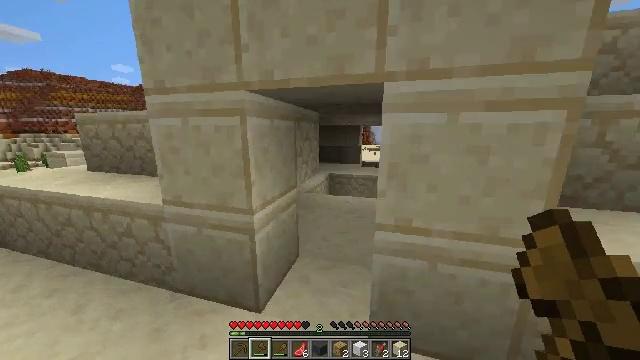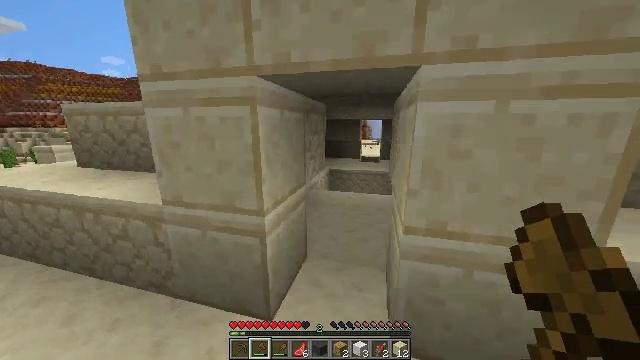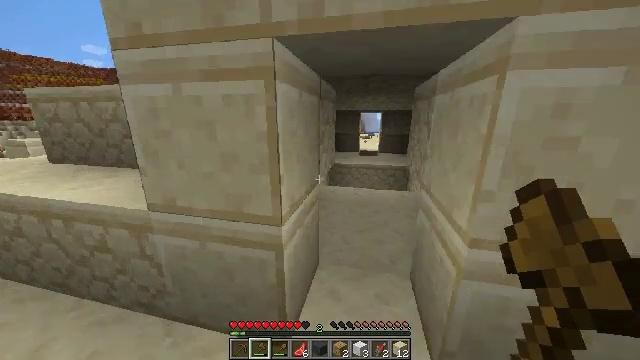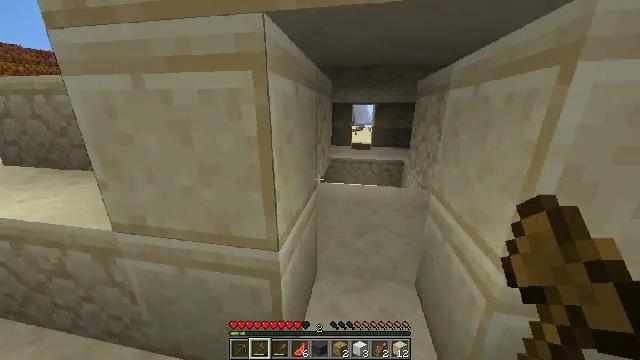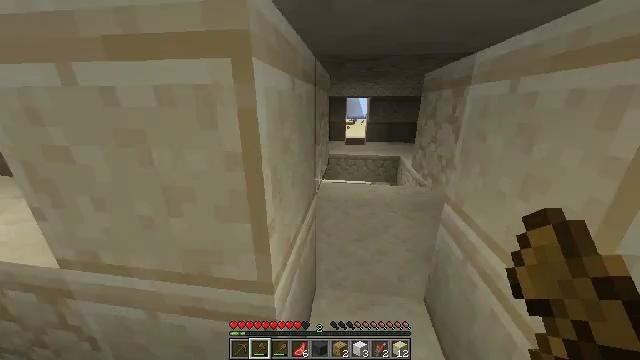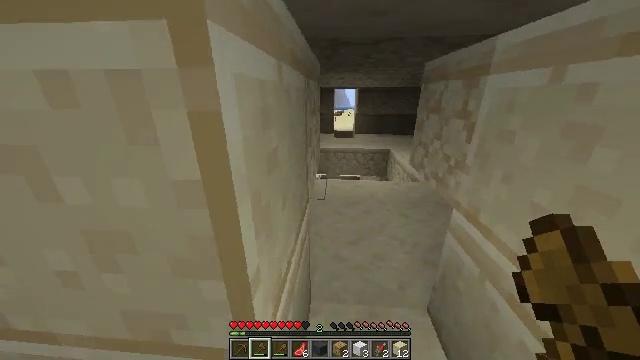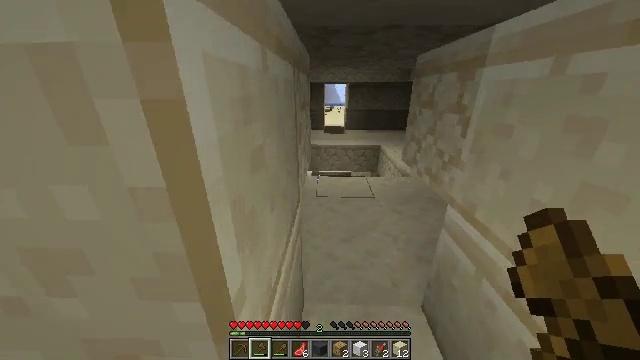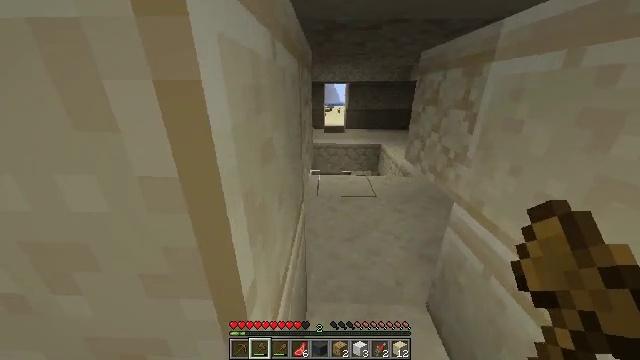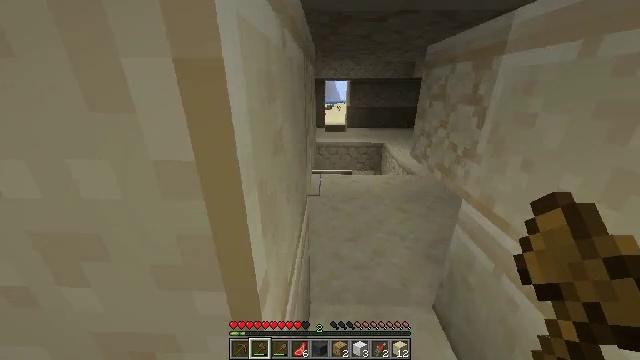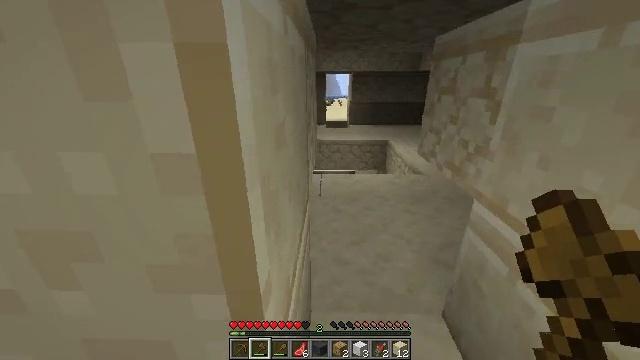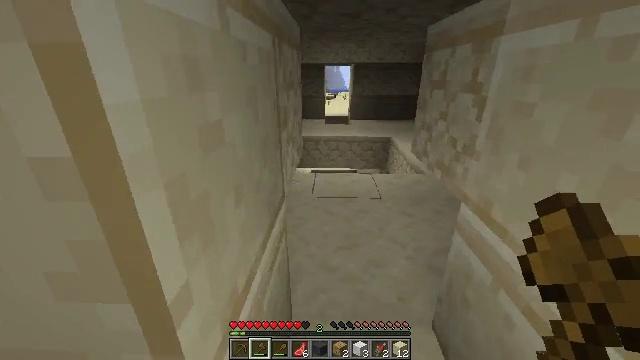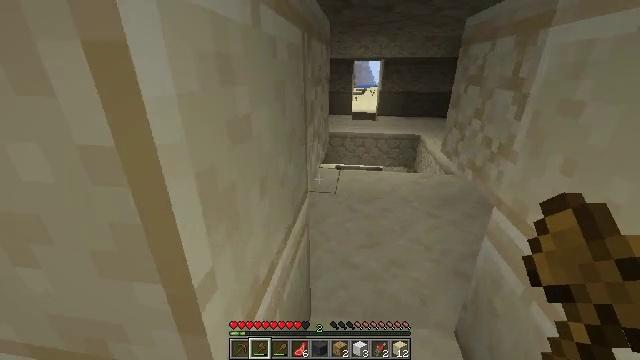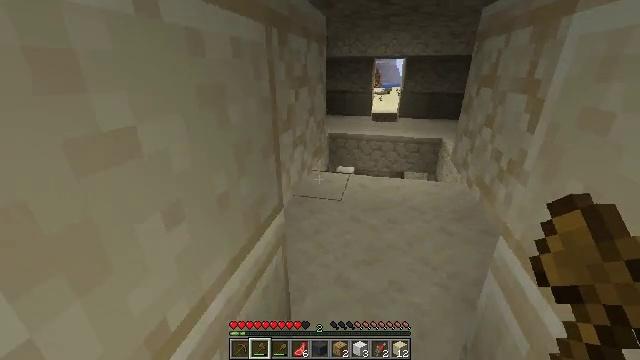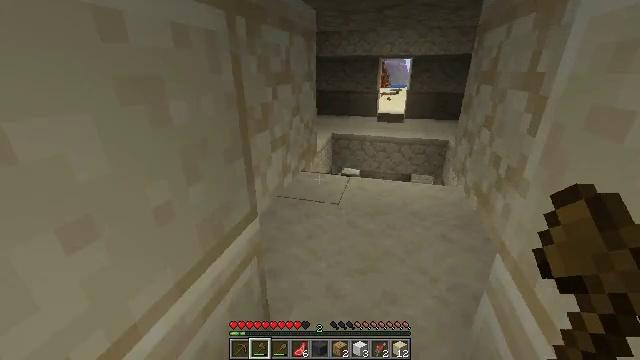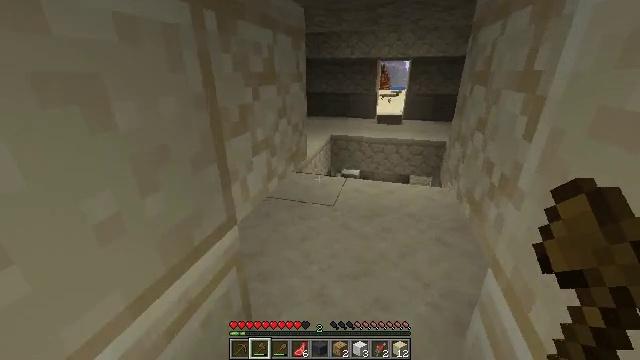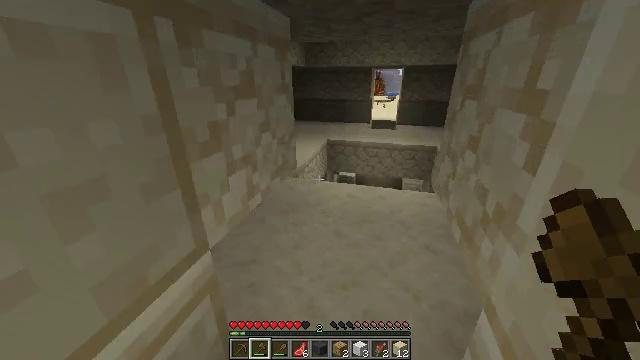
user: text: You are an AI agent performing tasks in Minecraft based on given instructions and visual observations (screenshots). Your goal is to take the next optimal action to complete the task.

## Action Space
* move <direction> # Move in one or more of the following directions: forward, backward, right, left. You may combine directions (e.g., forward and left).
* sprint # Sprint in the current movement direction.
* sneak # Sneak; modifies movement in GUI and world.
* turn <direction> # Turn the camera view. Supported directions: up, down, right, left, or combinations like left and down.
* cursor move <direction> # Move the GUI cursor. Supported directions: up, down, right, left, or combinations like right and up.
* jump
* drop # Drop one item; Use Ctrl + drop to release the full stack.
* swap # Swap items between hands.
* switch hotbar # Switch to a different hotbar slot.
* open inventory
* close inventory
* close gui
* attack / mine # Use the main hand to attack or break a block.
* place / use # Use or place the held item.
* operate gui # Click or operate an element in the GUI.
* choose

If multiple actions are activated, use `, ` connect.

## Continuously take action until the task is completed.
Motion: motion action
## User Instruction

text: Gather blue terracotta by attacking it.
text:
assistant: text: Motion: move forward and move left, sprint, turn right and down
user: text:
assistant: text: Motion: move forward, sprint, turn right and down
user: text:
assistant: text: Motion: move forward, sprint, turn right and down
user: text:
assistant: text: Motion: move forward, sprint, turn right and down
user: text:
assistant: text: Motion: move forward, sprint, turn right and down
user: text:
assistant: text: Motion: move forward, sprint, turn right and down
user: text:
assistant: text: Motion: move forward, sprint
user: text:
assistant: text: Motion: move forward, sprint
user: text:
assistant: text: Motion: move forward and move right, sprint
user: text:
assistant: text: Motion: move forward and move right, sprint
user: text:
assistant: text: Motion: move forward and move right, sprint, turn left
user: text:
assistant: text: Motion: move forward and move right, sprint, turn left
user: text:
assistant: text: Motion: move forward and move right, sprint, turn left
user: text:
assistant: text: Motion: move forward and move right, sprint
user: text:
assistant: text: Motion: move forward and move right, sprint
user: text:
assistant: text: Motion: move forward and move right, sprint
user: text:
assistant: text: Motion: move forward and move right, sprint, turn left
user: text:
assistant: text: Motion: move forward and move right, sprint, turn left
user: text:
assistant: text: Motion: move forward, sprint, turn left
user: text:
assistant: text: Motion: move forward, sprint, turn left
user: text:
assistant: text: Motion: move forward, sprint, turn left
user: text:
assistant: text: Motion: move forward, sprint, turn left and down
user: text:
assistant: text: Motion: move forward, turn left and down
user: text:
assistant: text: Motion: move forward, turn left
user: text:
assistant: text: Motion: turn left and up
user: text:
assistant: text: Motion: turn left and up
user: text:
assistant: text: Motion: turn left and up
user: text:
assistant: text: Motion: turn left and up
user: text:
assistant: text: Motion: turn left and up
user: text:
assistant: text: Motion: no_op